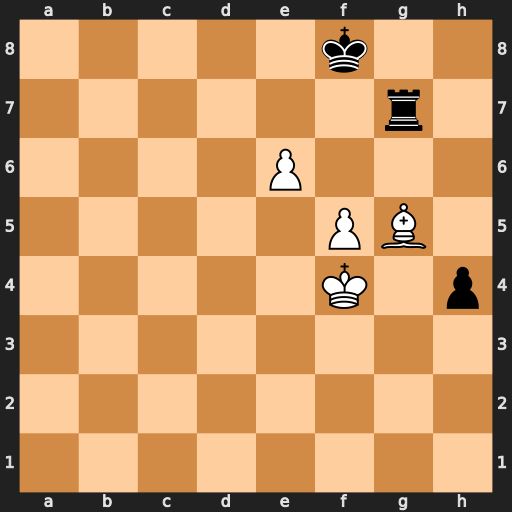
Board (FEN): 5k2/6r1/4P3/5PB1/5K1p/8/8/8
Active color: w
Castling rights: -
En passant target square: -
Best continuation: Bh6 Kg8 Bxg7